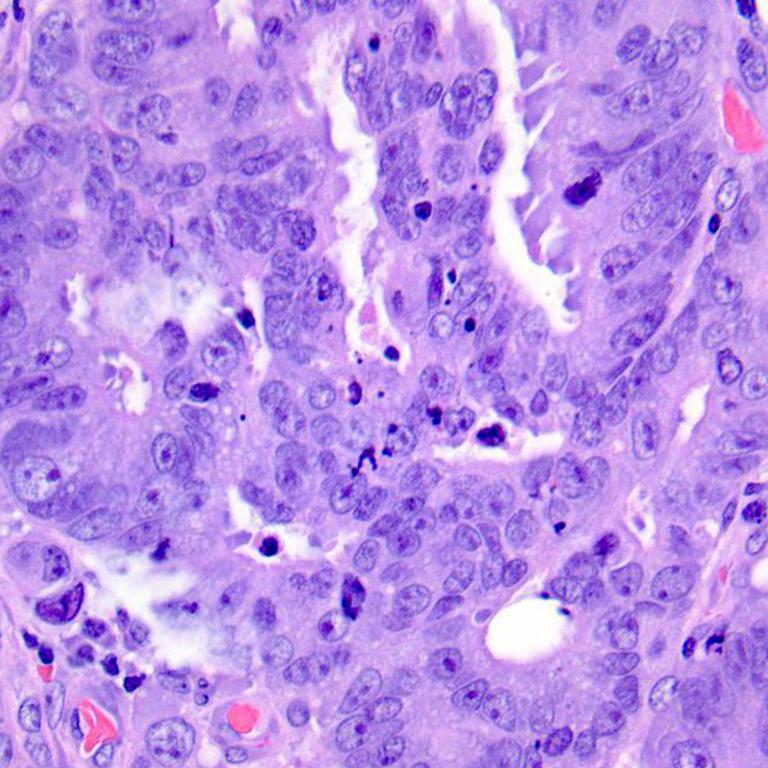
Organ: colon
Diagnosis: adenocarcinomas